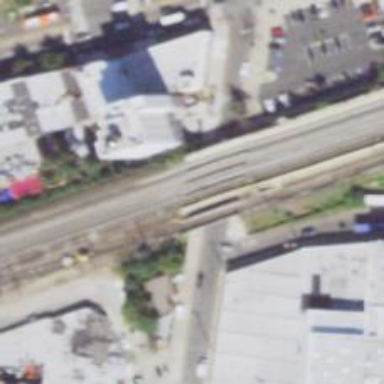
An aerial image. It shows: Electrified railway with rail tracks.